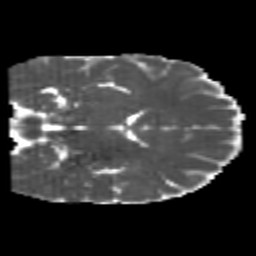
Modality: MD
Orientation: coronal
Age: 21
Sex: male
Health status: healthy
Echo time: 0.074 s